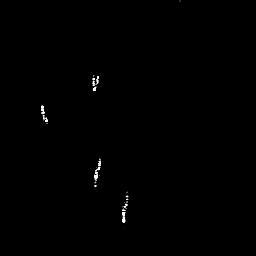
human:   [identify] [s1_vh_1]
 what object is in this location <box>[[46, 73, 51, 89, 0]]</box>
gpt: <ref>1 medium ship at the bottom</ref>